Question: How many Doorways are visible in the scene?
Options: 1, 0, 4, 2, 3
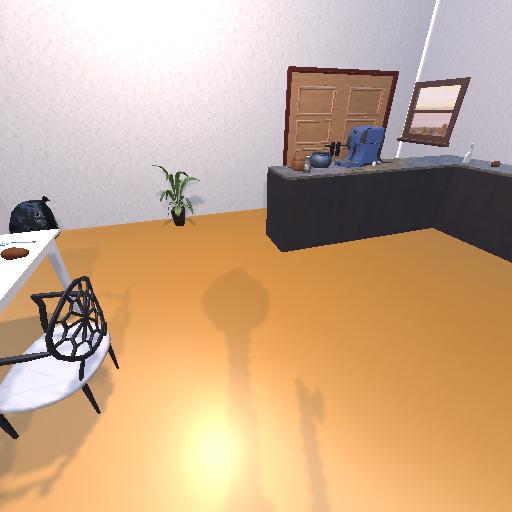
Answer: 1